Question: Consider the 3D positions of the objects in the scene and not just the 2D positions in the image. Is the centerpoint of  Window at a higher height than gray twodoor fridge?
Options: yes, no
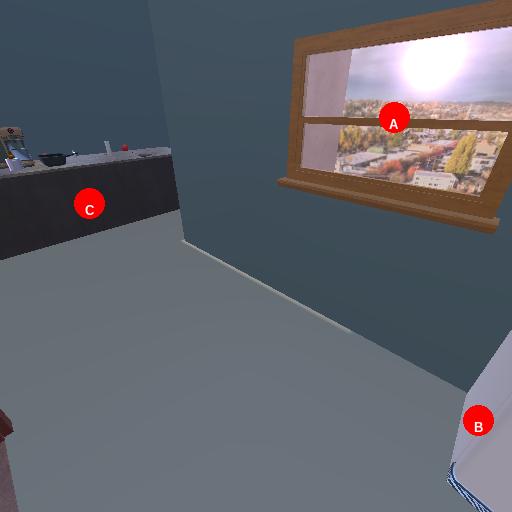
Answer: yes